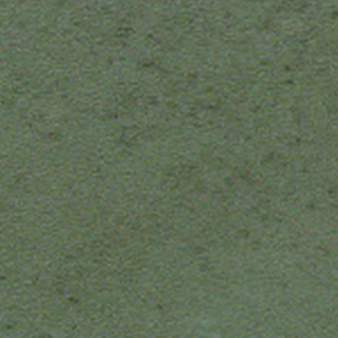
Label: other